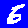
Digit: 6